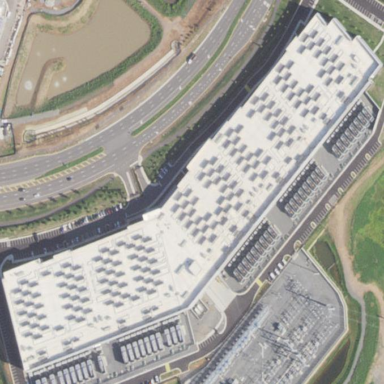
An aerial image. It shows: Data center building.